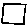
Label: square